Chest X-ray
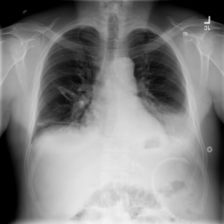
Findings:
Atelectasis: positive
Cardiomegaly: negative
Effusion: positive
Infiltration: negative
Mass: negative
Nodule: negative
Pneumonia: negative
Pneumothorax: negative
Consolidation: negative
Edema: negative
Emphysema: negative
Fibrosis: negative
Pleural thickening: negative
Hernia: negative